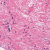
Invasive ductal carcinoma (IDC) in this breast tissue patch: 0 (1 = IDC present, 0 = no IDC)